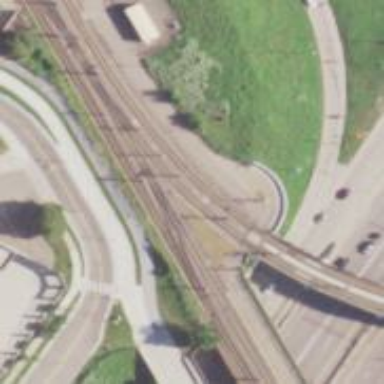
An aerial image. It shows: Railway crossing with full barriers and lights.